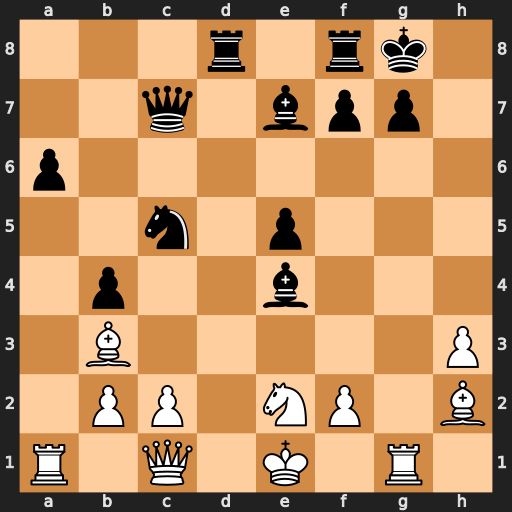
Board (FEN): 3r1rk1/2q1bpp1/p7/2n1p3/1p2b3/1B5P/1PP1NP1B/R1Q1K1R1
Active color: w
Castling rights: Q
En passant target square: -
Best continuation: Qh6 Ne6 Bxe6